Question: Im using dropzonejs to upload photos to my website. The problem is, when I click dropzone to upload, it won't show 'Gallery' as an option as seen in this image :

How to add Gallery as an option?
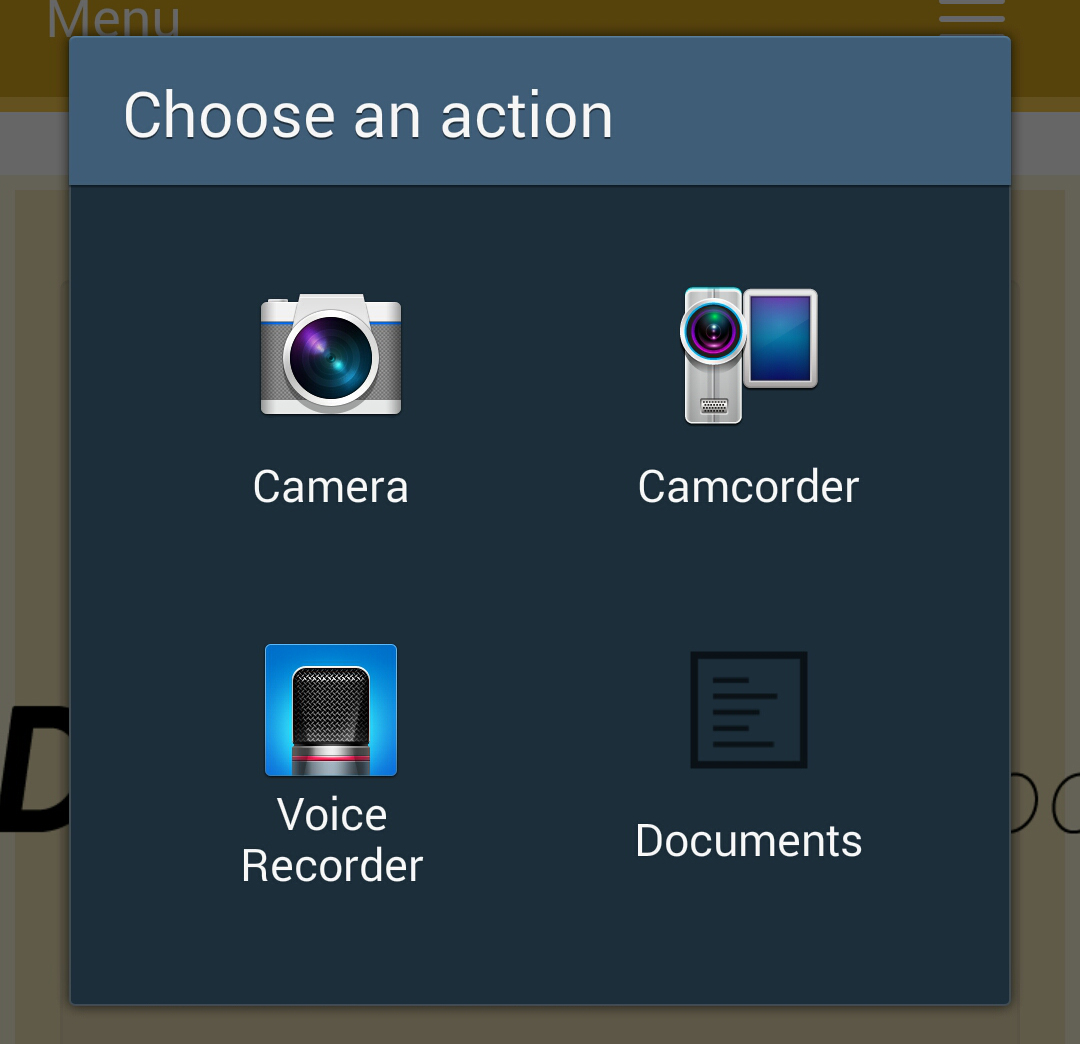
Answer: As a matter of fact, in order to show the gallery app to android user, your '<input>' element must have two properties explicitly defined:
which is 'file' and which could be, as mentioned, 'image/*' (or any image-related mime-type)
A way to achieve this is by instantiating the Dropzone object yourself rather than relying on the dropzone class of a '<form>' :
'''
// removes the magical auto discovery of dropzone forms
Dropzone.autoDiscover=false;
// add accepted mimeTypes options (comma separated string)
// myDz is the camelCased version of the id of the element that will be "dropzoned"
Dropzone.options.myDz = { acceptedFiles: 'image/*'};
$(function(){
// instantiate dropzone on element with #my-dz id
// if no action in the form or applying dropzone on a non form (ie a div),
// you should at least pass the url in an object as the second parameter
dz = new Dropzone('#my-dz' /*, {url:"/my-upload-url"}*/);
});
'''
'''
<!DOCTYPE html>
<html>
<head>
<script src="https://ajax.googleapis.com/ajax/libs/jquery/1.11.1/jquery.min.js"></script>
<script src="https://cdnjs.cloudflare.com/ajax/libs/dropzone/4.0.1/dropzone.js"></script>
<link href="https://cdnjs.cloudflare.com/ajax/libs/dropzone/4.0.1/dropzone.css" rel="stylesheet"/>
</head>
<body>
<div class="ctn">
<h1>Test Dropzone Android</h1>
<form action="#" method="post" class="dropzone" id="my-dz"></form>
</div>
</body>
</html>
'''
You could find some useful (although a little dated) information here: <URL>
PS: Thanks to <URL> who helped me to gather those informations